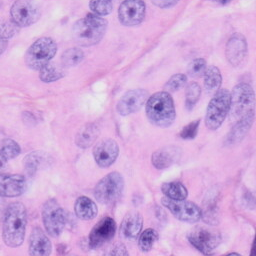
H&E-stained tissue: Skin